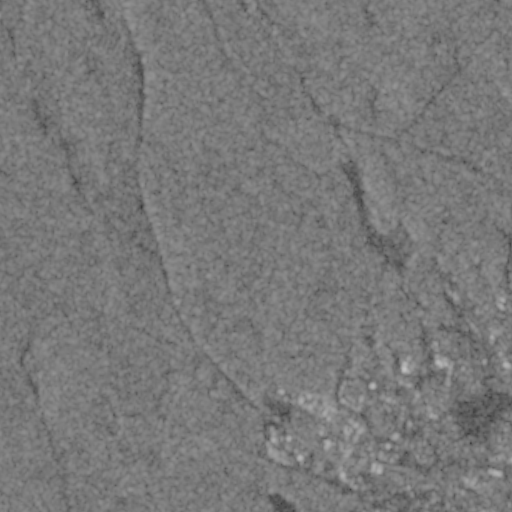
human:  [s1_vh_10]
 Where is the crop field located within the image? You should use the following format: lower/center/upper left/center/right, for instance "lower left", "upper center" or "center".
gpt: The crop field is located in the center right of the image.
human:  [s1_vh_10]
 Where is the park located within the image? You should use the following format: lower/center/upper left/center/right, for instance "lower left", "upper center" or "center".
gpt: The park is located in the lower right of the image.
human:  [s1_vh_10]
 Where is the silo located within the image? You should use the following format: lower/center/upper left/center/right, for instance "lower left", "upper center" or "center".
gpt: The silo is located in the lower center of the image.
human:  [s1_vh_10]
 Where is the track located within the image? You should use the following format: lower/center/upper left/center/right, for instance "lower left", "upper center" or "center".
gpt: There is no track in the image.

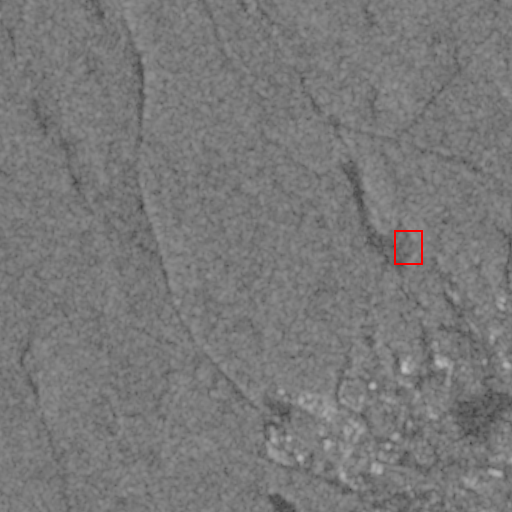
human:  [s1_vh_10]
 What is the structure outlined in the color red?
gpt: The structure outlined in red is a crop field.
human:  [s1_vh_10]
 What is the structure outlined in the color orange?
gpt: There is no orange outline.